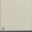
Piece: xx